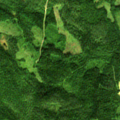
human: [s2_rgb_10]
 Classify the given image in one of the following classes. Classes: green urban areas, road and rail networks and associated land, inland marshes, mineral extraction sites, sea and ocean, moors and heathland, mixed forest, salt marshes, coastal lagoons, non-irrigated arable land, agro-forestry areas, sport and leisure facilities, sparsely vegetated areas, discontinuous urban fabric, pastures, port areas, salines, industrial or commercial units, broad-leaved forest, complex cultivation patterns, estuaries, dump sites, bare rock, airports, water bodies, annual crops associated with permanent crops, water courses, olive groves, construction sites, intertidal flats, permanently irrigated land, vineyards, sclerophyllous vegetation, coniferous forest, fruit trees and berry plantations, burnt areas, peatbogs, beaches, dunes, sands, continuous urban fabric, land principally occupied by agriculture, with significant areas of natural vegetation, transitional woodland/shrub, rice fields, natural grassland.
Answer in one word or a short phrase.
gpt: coniferous forest, mixed forest